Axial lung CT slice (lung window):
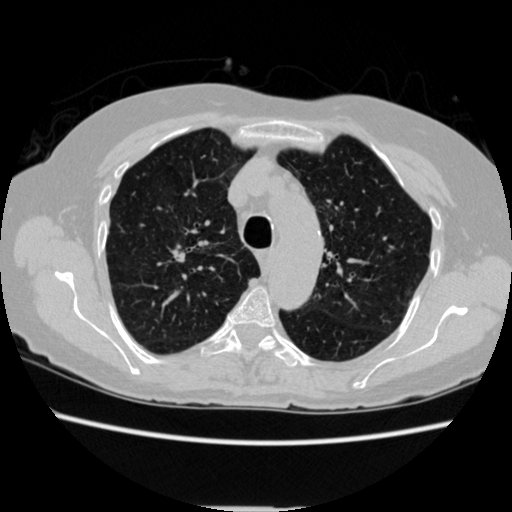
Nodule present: no